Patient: sex F, age 78
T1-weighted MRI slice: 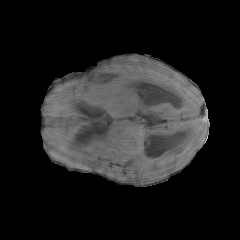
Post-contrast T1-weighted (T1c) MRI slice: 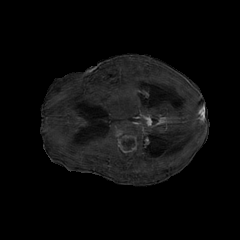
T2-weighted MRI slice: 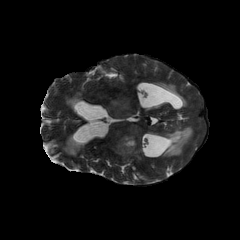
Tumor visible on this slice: yes
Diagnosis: Glioblastoma, IDH-wildtype
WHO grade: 4